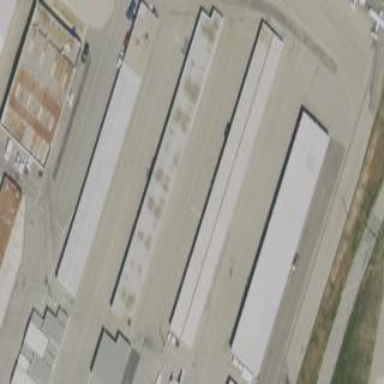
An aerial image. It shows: Transportation building.